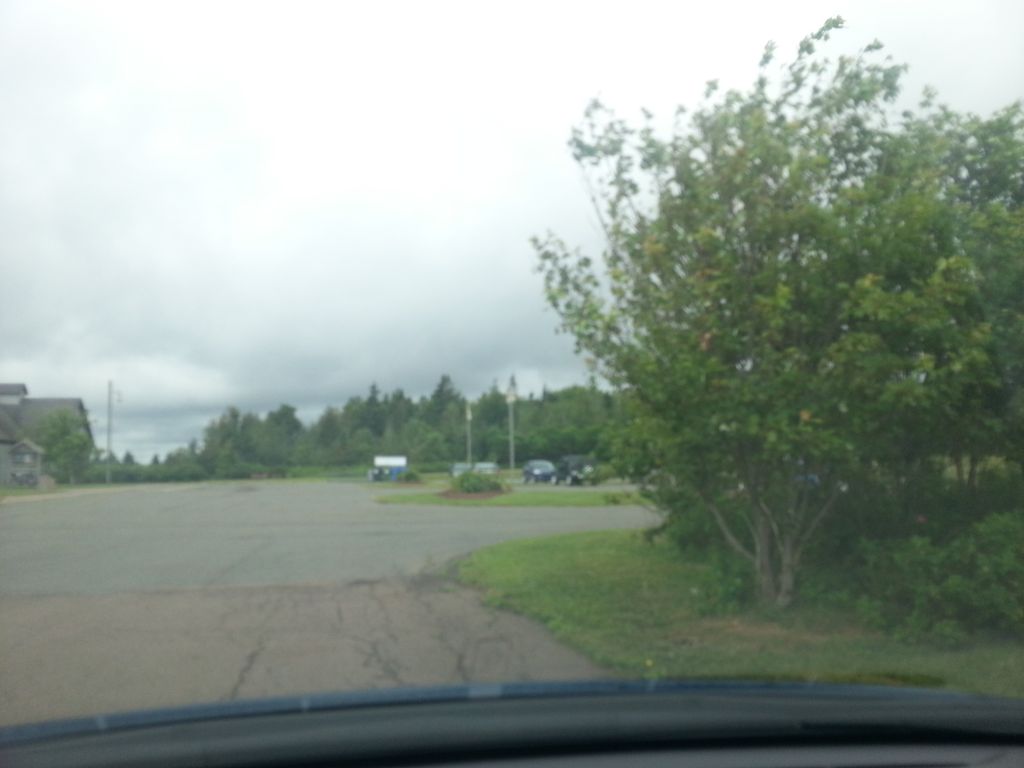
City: charlottetown